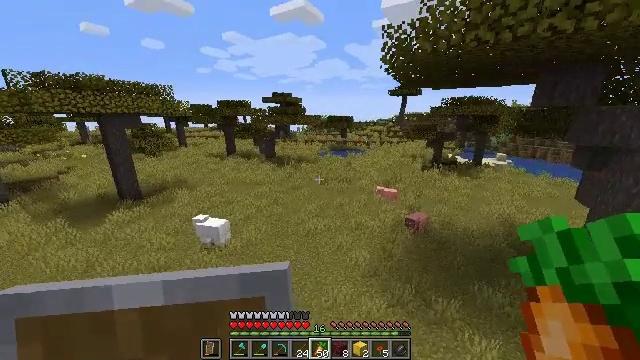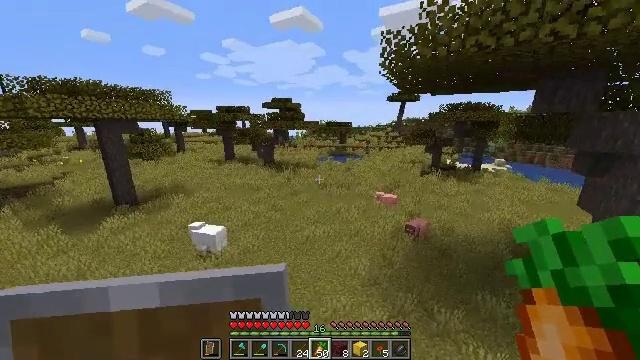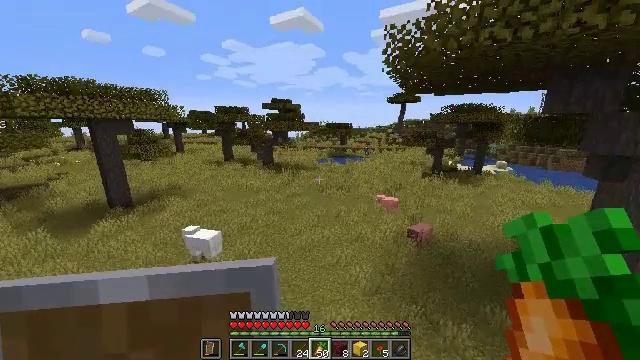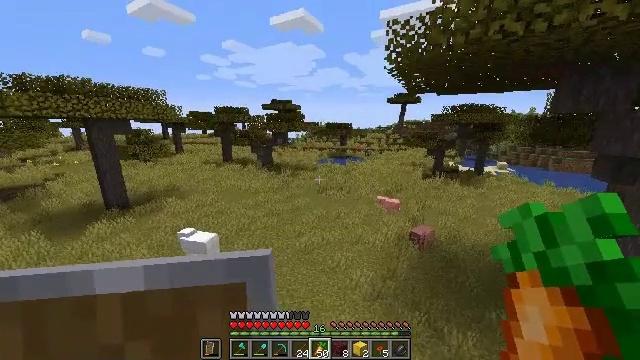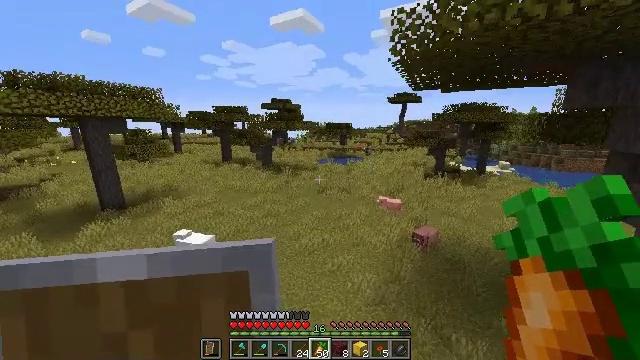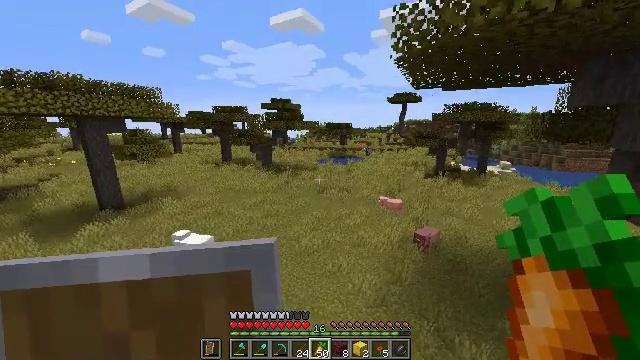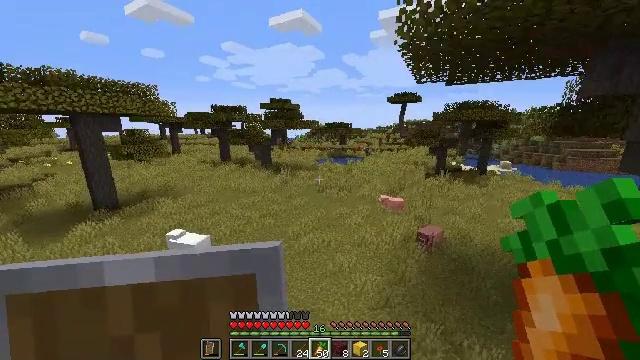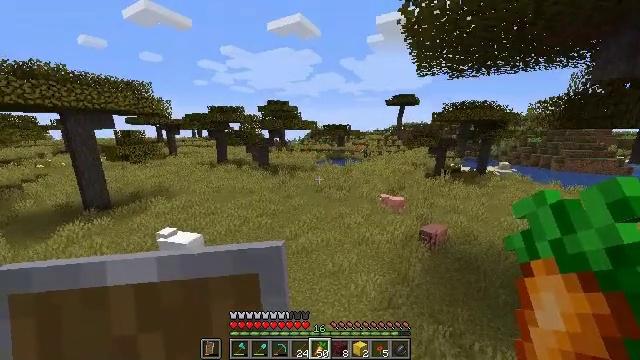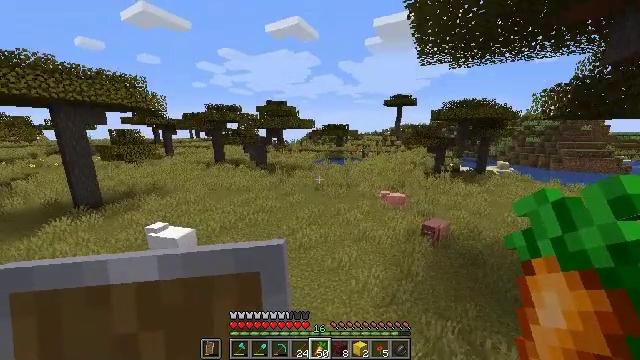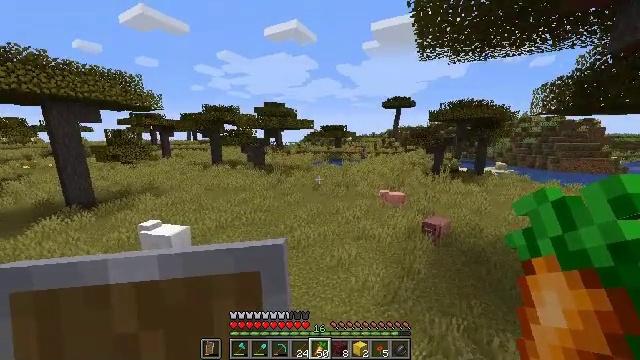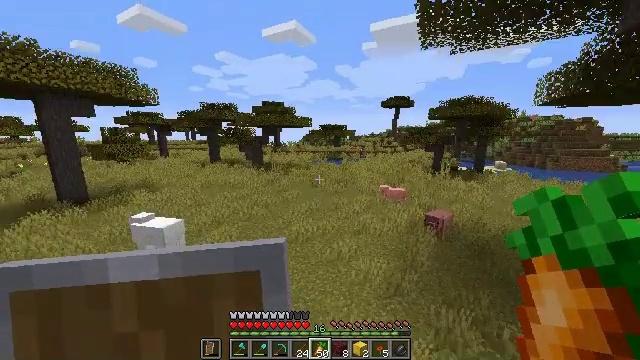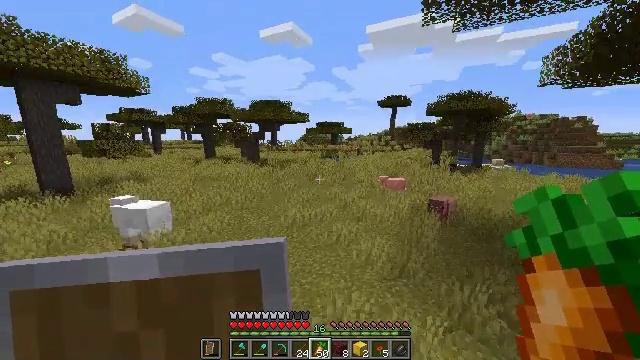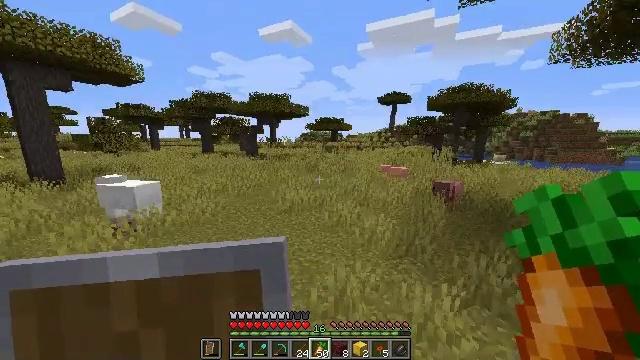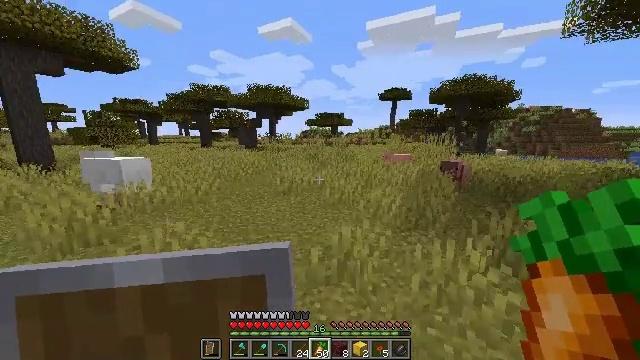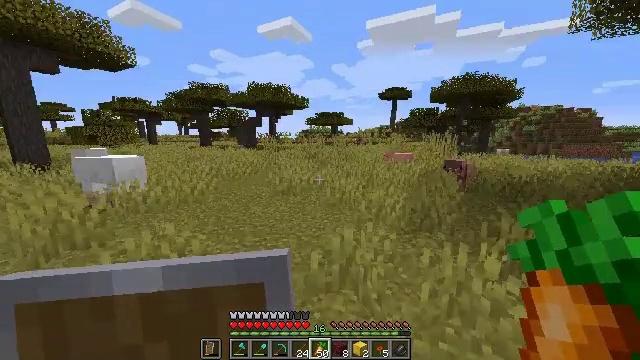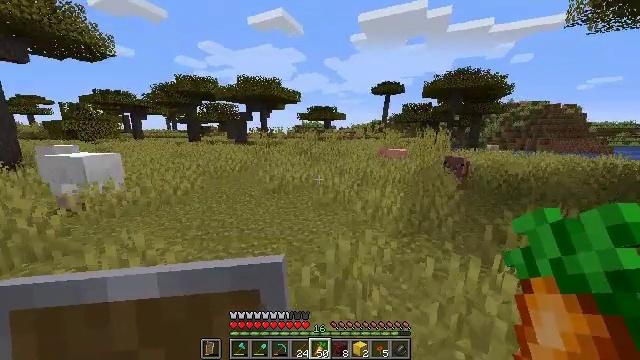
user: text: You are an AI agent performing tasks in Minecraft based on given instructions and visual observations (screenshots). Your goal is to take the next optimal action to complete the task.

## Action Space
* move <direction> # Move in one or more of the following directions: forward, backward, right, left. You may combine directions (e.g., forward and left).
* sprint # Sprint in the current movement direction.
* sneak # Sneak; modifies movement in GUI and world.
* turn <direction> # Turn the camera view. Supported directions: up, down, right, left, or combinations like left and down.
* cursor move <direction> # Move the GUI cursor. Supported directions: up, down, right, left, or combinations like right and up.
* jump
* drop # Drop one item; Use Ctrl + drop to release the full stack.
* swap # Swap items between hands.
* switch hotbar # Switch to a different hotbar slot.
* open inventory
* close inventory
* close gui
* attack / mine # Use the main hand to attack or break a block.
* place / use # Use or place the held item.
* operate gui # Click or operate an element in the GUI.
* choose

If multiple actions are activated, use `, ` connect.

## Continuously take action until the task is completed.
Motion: motion action
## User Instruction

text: Drop a carrot.
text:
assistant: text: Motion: move forward, sprint, turn up
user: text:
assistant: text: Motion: move forward, sprint
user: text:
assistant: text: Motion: move forward, sprint
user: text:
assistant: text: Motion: move forward, sprint
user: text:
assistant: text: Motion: move forward, sprint
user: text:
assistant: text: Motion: move forward, sprint
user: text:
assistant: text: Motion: move forward, sprint
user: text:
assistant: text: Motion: move forward, sprint
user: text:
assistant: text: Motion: move forward, sprint
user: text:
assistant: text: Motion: move forward, sprint
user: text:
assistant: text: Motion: move forward, sprint
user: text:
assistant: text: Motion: move forward, sprint
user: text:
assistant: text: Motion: move forward, sprint
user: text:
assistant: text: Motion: move forward, sprint
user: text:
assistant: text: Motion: move forward, sprint, turn right and down
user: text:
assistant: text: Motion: move forward, sprint, turn right and down
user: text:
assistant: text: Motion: move forward
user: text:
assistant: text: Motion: move forward
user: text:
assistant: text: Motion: move forward
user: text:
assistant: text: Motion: move forward
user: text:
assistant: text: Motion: move forward
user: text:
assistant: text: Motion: move forward, turn left, switch to hotbar 1
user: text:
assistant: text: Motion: move forward, turn left, switch to hotbar 1
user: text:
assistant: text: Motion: move forward, switch to hotbar 1
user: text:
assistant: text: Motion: move forward, switch to hotbar 1
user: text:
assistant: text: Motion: move forward
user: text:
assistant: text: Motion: move forward
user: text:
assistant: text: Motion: move forward, open inventory
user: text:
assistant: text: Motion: move forward, open inventory
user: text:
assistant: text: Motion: move forward, open inventory